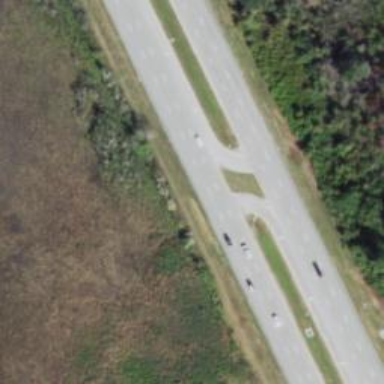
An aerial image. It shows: Trunk link highway.